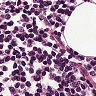
Metastatic tissue present: no